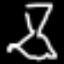
Label: hourglass